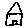
Label: house